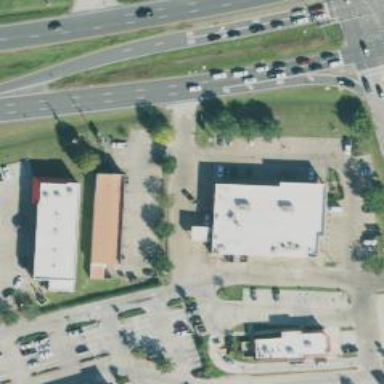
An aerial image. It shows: Pharmacy providing healthcare services.